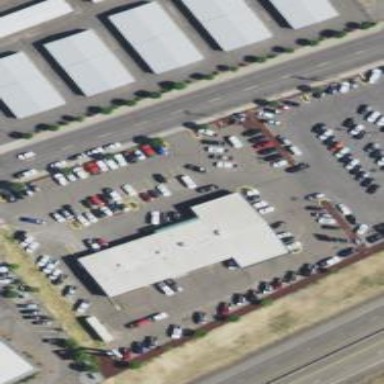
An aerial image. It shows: Shop that sells cars.